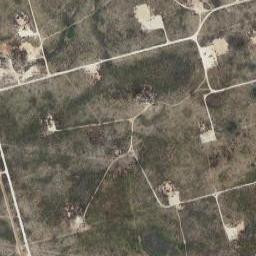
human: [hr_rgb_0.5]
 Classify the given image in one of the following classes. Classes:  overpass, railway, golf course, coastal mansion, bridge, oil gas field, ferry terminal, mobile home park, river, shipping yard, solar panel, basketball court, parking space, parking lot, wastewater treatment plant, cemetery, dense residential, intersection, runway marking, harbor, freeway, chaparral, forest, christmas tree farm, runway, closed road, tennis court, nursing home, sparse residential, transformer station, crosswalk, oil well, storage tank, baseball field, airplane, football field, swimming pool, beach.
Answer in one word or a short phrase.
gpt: oil gas field